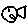
Label: fish